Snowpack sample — Loveland Pass, Silver Plume, Colorado, USA (1/12/25, 11:40 AM MST)
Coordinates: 39.66, -105.88
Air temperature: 7 °F
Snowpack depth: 140 cm
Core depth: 10 cm
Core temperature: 41 °F
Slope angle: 11°, slope face: 30°
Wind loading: high
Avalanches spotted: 2
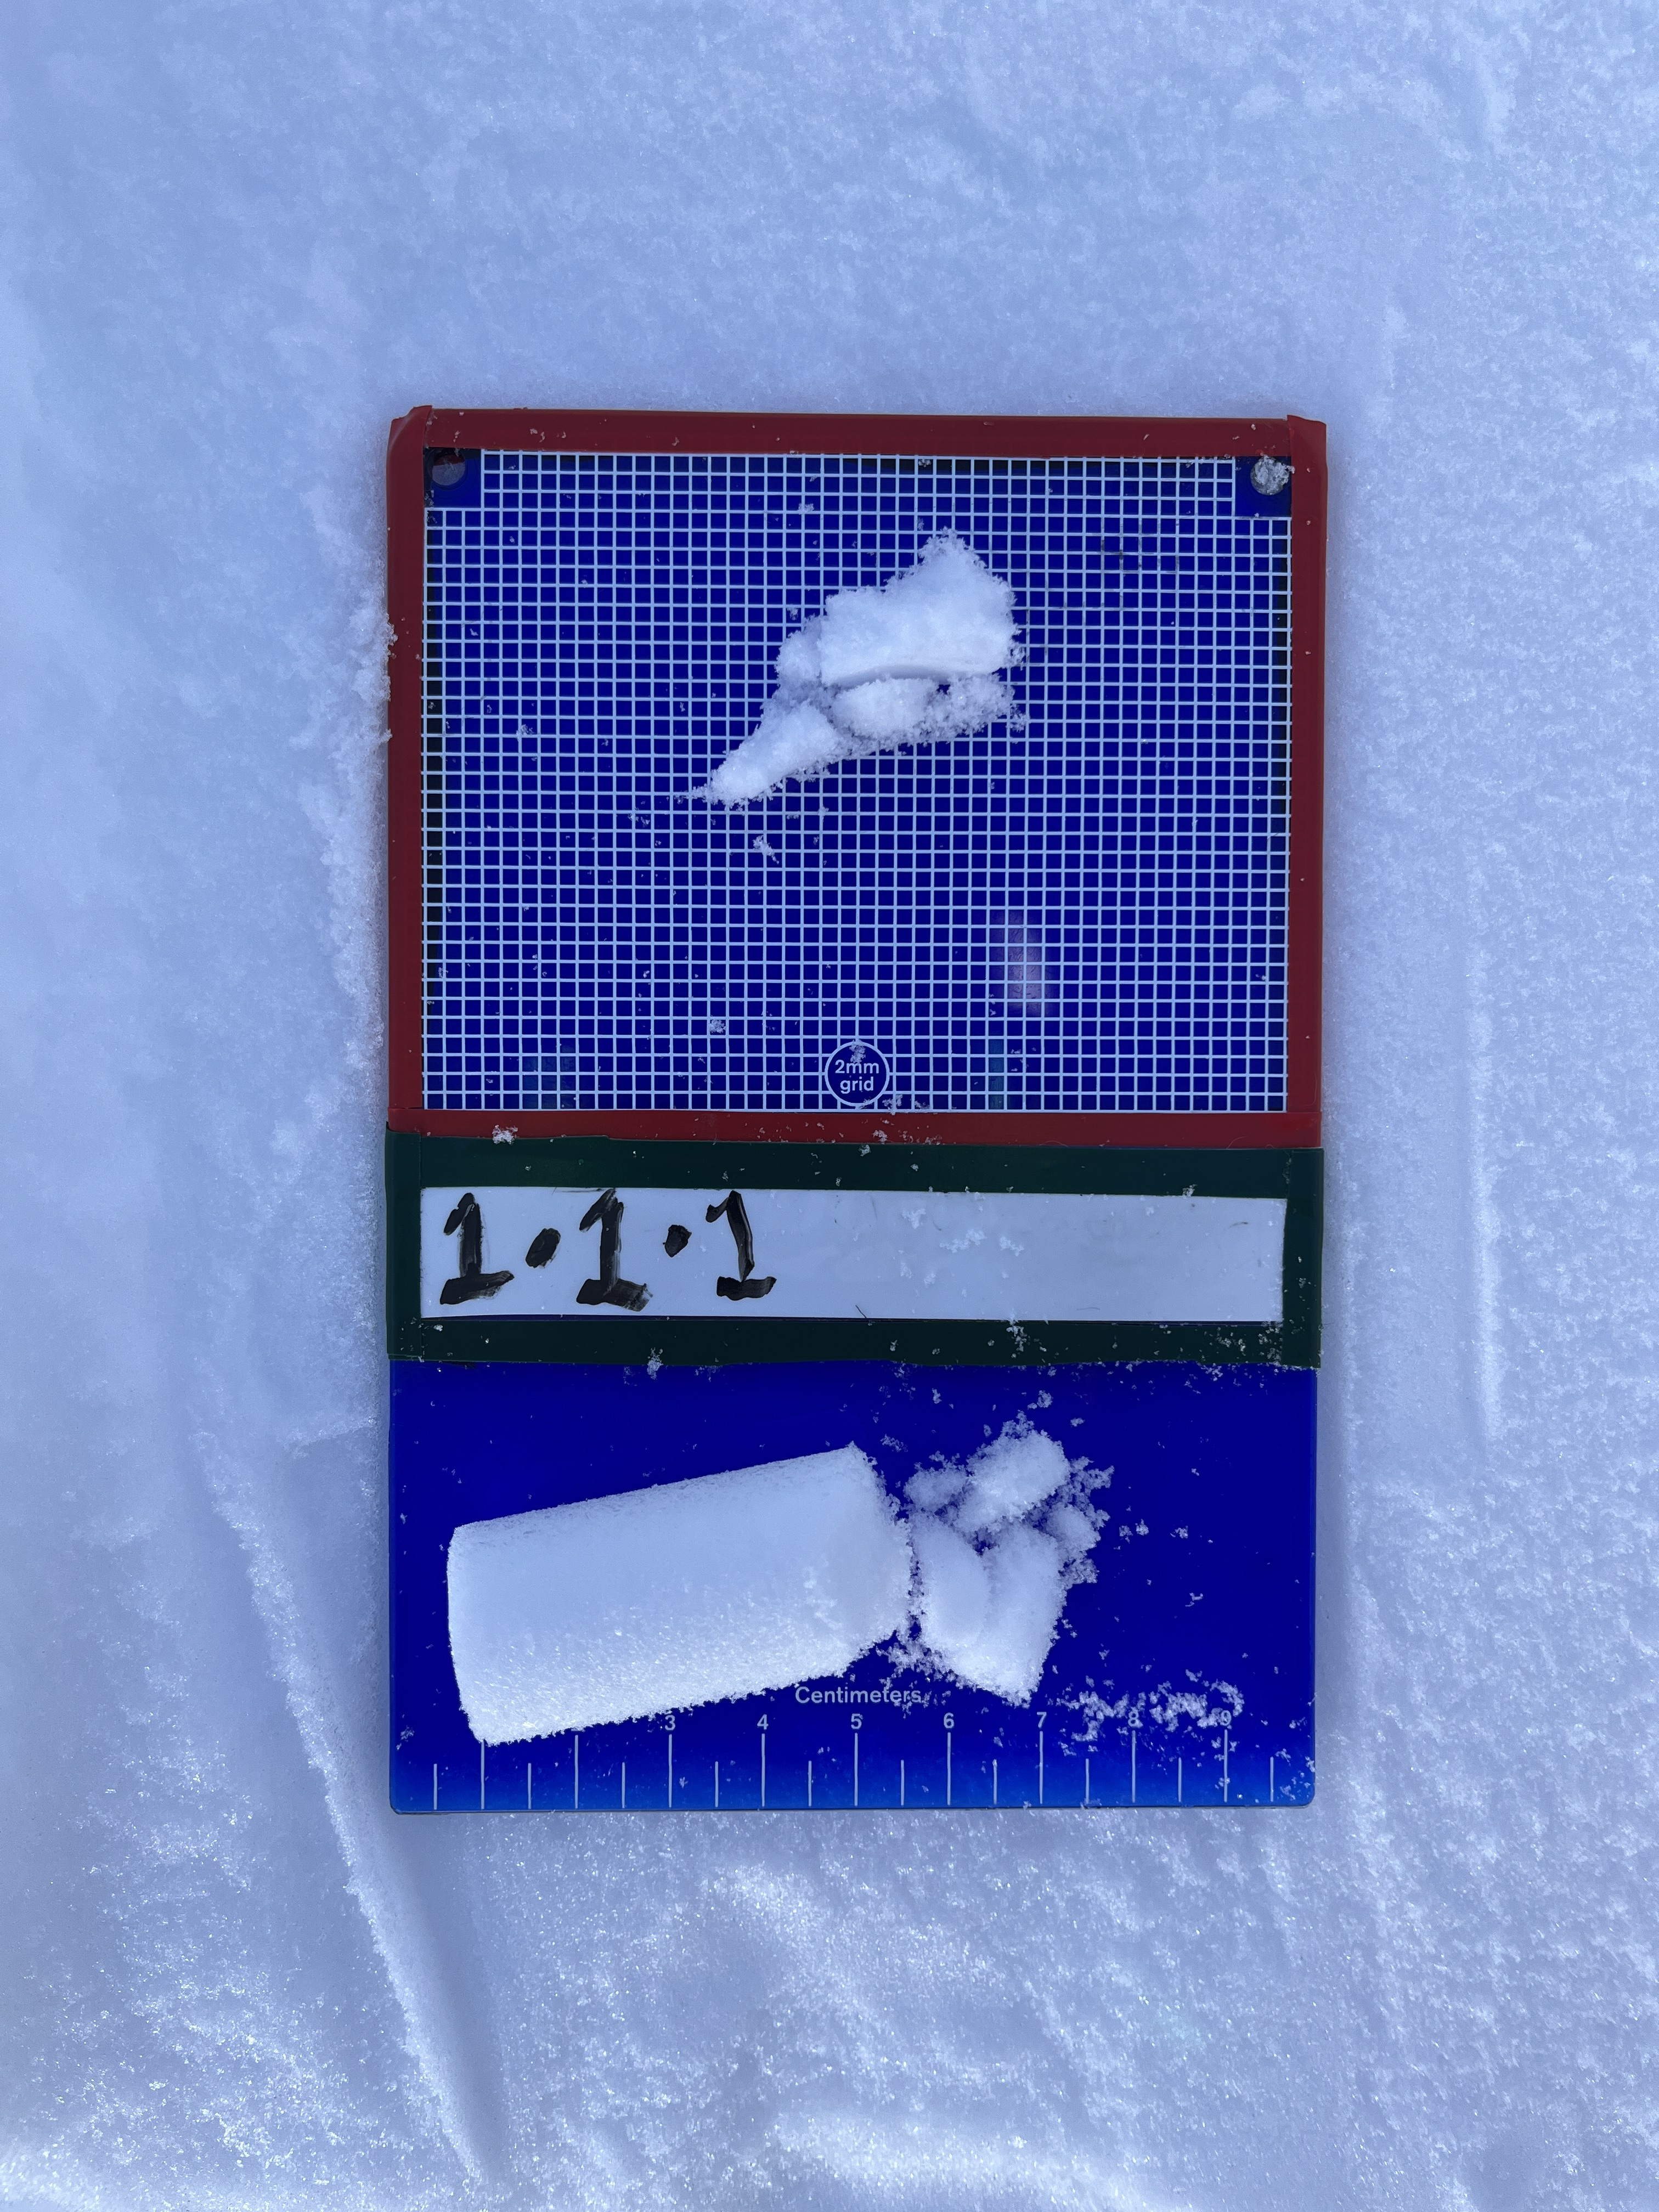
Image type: crystal_card
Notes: Pilot using slightly modified coring method that took too large segment for snow profile picturing, advised not to use in higher level models. Two avalanche on south face nearby, partially cloudy with light snow in the last 24 hours. Lots of wind loading on eastern features.